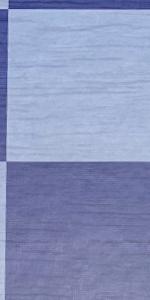
Label: Empty